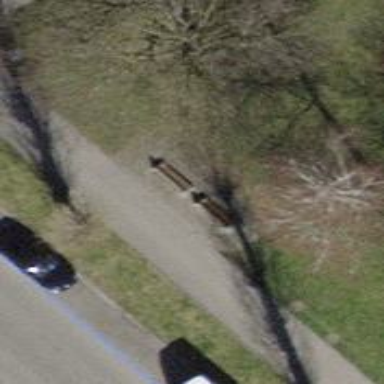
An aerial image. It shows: Brown bench in the vicinity.